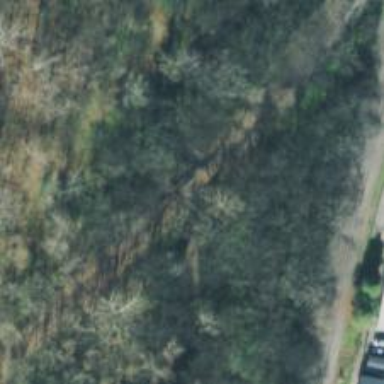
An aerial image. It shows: Bridge over railway line.